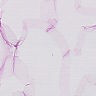
Metastatic tissue present: no